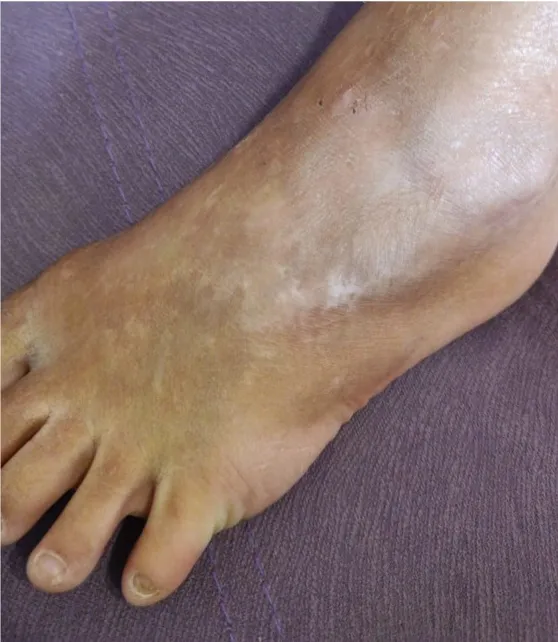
Case 4: (boy):hypopigmentation, toenail dystrophy.
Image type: medical_photograph (skin_photograph)